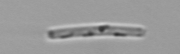
Label: Cerataulina_pelagica